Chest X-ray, PA view. Patient: 25 years old, sex M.
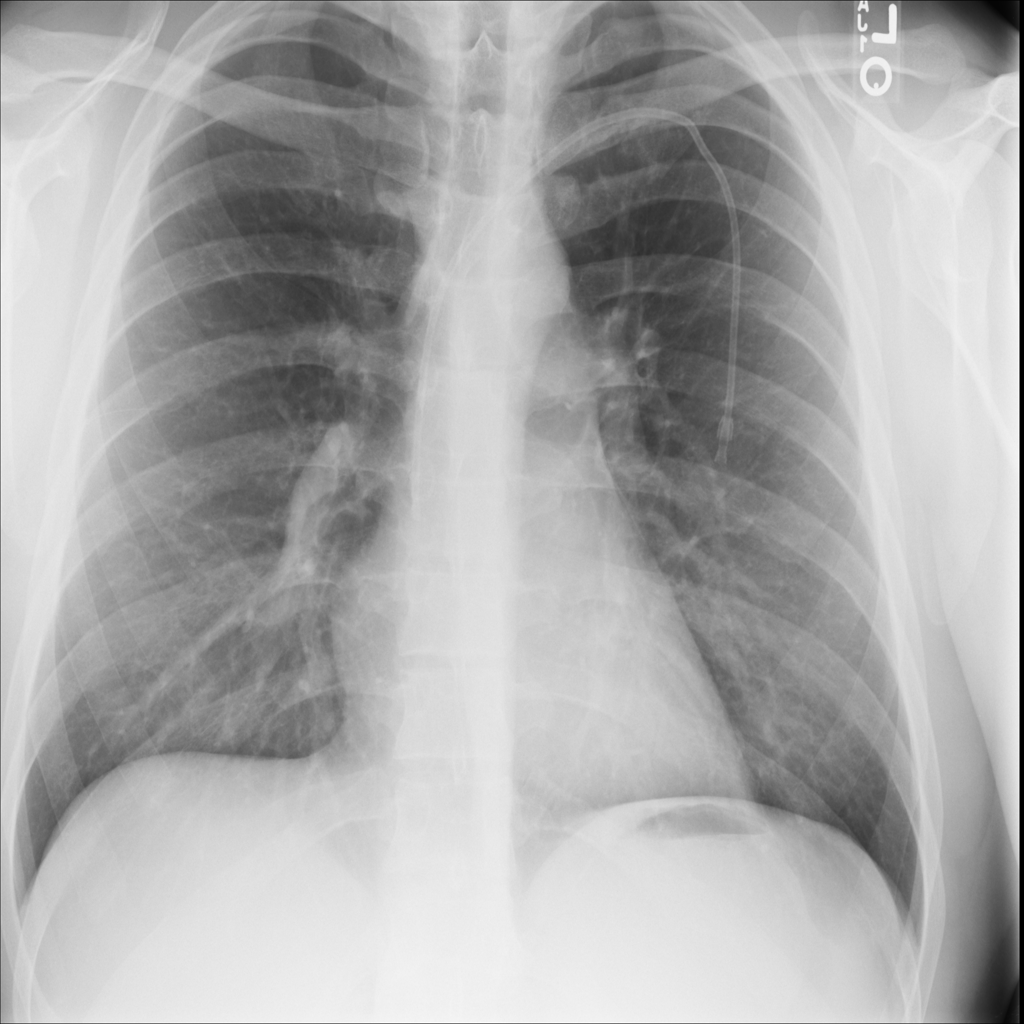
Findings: No Finding